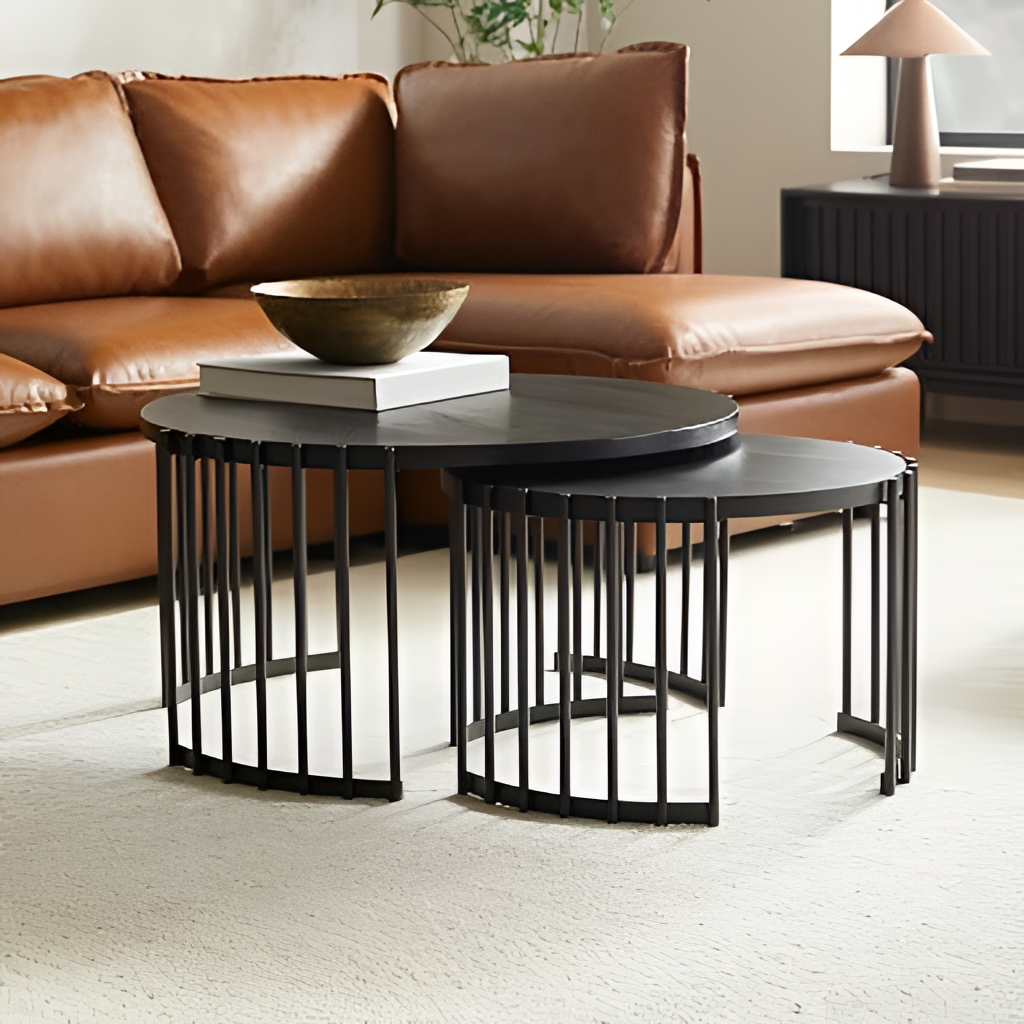
living room, metal nesting tables, contemporary, beige fabric flooring, with woven pattern, beige paint wallpaper, with solid pattern